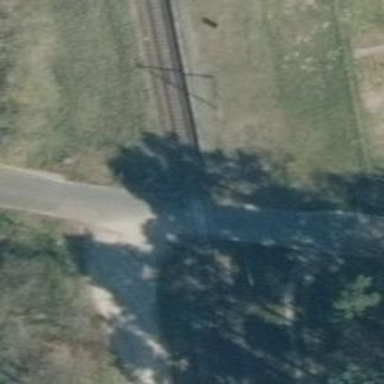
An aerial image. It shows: Level crossing along the railway.